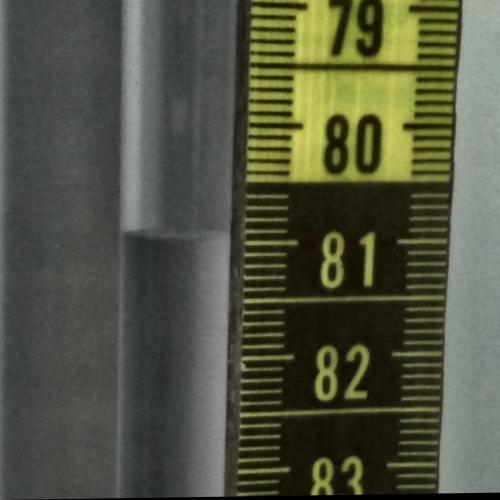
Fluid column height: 80.9 cm